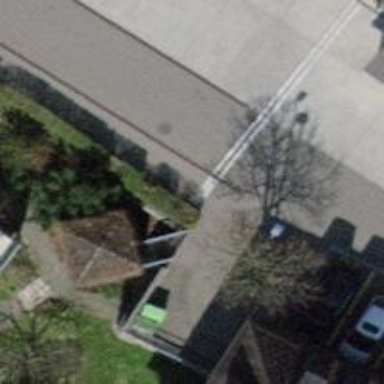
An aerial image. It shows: Footway with metal surface.